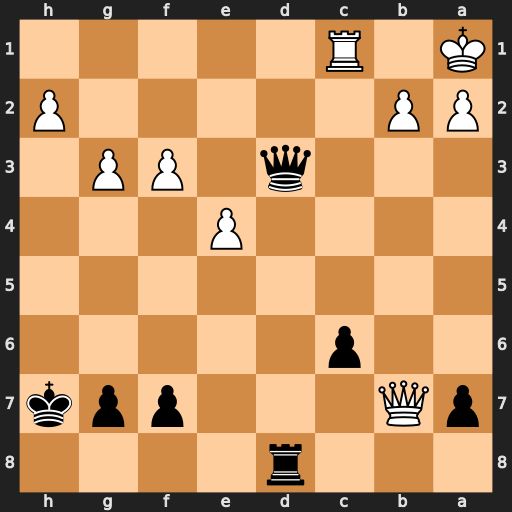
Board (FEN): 3r4/pQ3ppk/2p5/8/4P3/3q1PP1/PP5P/K1R5
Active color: b
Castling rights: -
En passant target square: -
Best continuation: Qc2 Qxc6 Qxc6